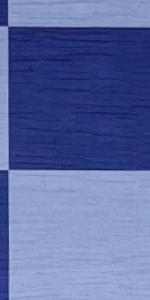
Label: Empty